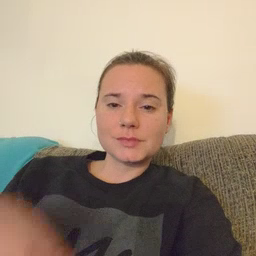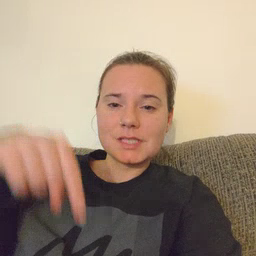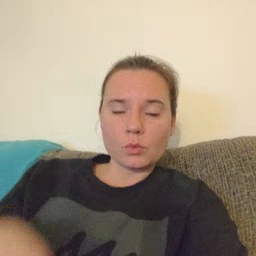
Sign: down